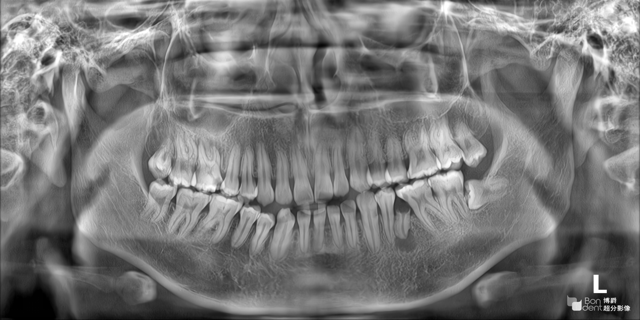
adult